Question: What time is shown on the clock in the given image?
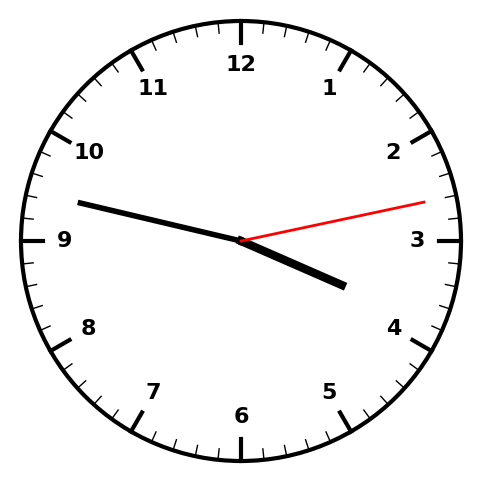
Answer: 03:47:13